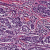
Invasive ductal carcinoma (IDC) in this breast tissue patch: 1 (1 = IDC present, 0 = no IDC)